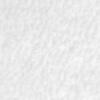
Label: no_change